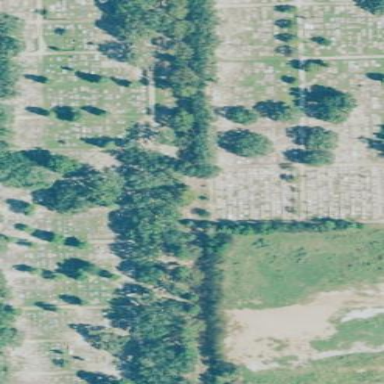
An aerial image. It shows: Cemetery.